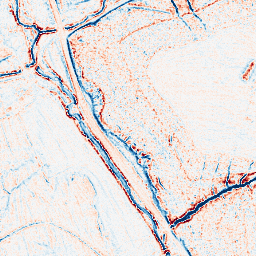
Category: edge_preserving
Decomposition family: anisotropic_diffusion
Decomposition parameters: iterations: 5
kappa: 50
gamma: 0.2
Upsampling method: sinc_blackman
Upsampling parameters: scale: 8
kernel_size: 16
Upsampling scale: 8